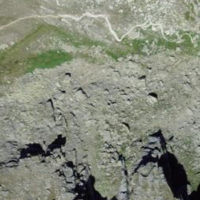
EUNIS habitat code: 31
Species observed at this site:
Montifringilla nivalis